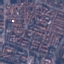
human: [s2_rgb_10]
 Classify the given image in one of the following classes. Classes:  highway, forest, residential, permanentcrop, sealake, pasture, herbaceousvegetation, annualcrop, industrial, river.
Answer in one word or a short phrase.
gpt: Residential